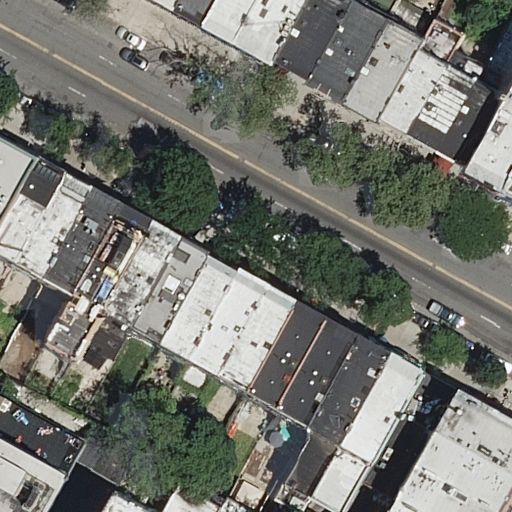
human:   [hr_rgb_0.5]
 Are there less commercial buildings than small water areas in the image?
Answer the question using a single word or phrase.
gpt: no

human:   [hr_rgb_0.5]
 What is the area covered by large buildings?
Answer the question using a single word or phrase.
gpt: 0m2

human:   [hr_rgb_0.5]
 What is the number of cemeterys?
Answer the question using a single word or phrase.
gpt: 0

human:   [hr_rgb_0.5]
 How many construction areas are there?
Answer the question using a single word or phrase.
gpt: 0

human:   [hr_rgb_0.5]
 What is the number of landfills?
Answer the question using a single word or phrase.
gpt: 0

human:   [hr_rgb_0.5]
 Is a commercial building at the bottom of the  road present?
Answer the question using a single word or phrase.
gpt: no

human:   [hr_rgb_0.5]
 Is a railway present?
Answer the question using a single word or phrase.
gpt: no

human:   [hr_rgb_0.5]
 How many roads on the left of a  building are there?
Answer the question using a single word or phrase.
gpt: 1

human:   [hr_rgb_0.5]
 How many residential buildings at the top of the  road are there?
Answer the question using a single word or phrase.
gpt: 10

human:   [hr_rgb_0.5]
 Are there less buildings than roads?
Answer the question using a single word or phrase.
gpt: no

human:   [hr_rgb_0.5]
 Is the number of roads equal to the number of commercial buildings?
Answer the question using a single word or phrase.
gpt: no

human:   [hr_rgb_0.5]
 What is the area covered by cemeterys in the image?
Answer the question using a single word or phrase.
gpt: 0m2

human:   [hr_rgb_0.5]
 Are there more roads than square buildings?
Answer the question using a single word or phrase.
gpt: yes

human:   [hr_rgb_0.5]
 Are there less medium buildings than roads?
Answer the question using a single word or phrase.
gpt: no

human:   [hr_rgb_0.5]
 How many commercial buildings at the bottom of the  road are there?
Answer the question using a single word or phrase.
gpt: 0

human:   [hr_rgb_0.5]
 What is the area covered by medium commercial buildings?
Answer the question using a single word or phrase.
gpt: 0m2

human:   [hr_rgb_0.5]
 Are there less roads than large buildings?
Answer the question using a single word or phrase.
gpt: no

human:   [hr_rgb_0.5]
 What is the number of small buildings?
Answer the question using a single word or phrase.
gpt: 11

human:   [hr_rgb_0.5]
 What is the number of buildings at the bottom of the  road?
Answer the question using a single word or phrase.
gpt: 21

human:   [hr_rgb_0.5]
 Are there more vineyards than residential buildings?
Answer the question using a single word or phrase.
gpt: no

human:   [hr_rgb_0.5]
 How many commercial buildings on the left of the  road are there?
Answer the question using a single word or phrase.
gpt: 0

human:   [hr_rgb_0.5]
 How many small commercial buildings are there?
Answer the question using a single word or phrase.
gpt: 0

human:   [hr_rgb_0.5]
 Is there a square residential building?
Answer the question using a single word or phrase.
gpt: no

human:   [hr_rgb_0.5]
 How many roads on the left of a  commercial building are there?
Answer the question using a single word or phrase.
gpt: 0

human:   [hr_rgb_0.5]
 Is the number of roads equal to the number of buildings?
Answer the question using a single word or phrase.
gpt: no

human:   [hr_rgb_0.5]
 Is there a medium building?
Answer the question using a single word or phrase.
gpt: yes

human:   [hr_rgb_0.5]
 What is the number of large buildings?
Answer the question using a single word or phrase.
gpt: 0

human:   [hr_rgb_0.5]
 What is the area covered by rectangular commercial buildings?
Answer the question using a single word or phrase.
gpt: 0m2

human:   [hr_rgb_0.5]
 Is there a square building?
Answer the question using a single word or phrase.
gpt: no

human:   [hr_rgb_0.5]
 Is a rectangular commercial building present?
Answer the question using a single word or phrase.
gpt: no

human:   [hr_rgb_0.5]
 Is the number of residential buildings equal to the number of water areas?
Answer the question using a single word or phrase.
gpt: no

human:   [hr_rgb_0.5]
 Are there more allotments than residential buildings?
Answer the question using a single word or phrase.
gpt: no

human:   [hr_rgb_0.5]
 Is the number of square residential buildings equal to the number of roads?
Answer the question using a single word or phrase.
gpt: no

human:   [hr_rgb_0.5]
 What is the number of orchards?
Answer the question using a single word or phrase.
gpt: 0

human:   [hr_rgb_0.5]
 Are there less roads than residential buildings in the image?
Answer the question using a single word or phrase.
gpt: yes

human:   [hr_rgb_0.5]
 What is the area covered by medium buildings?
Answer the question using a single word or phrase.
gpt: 4564m2